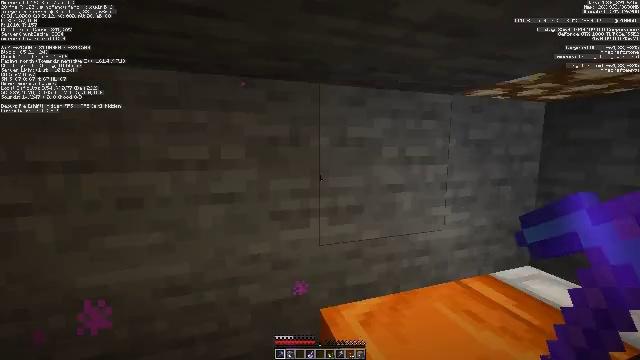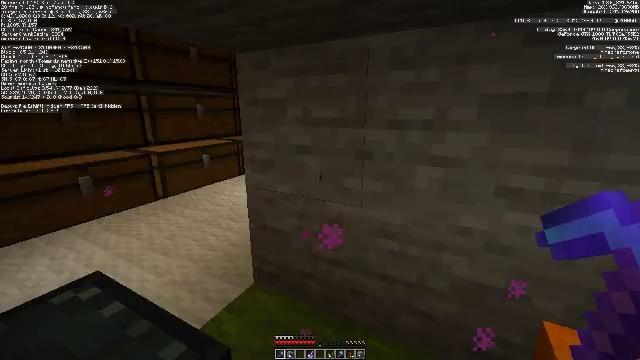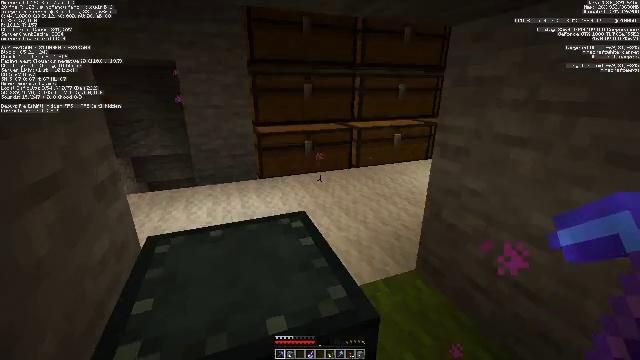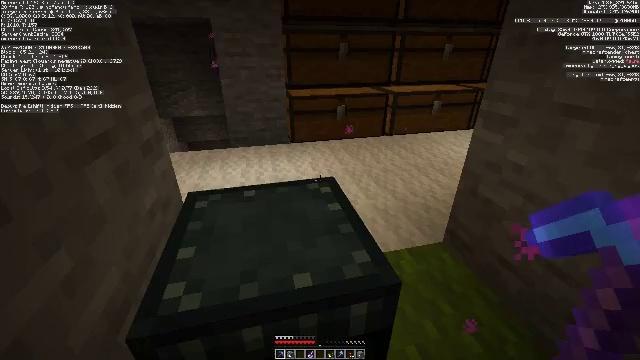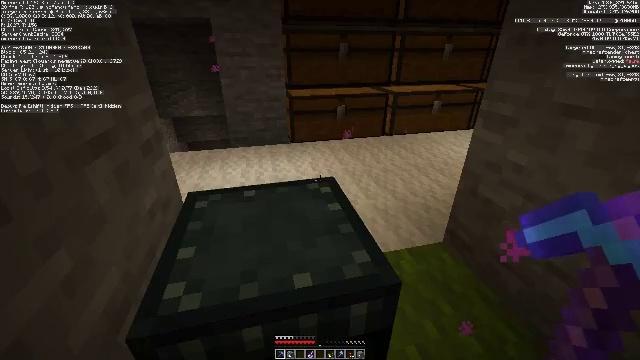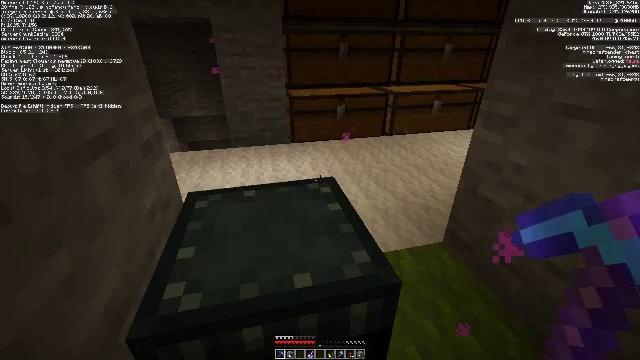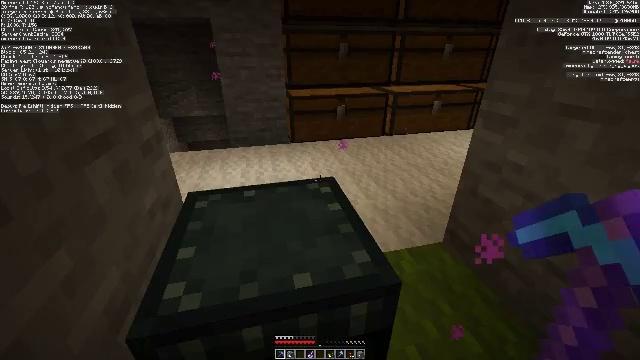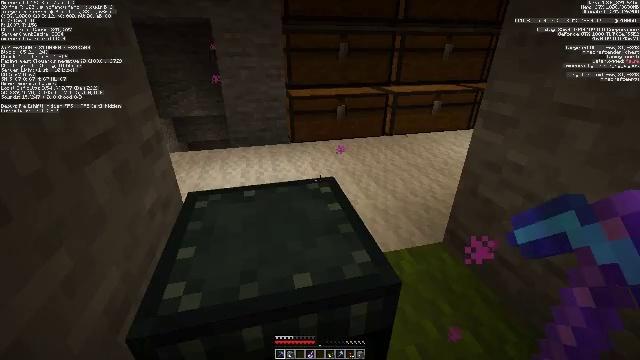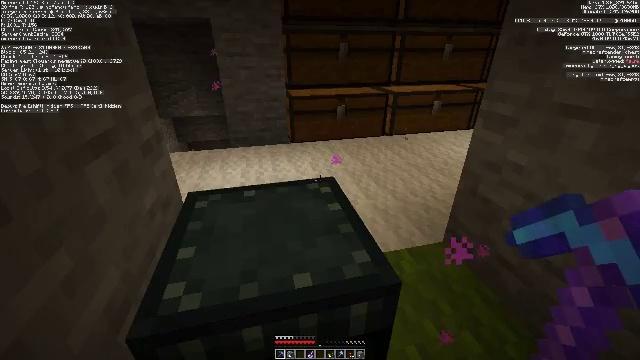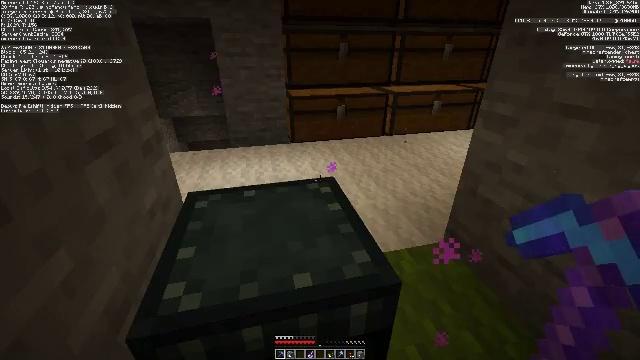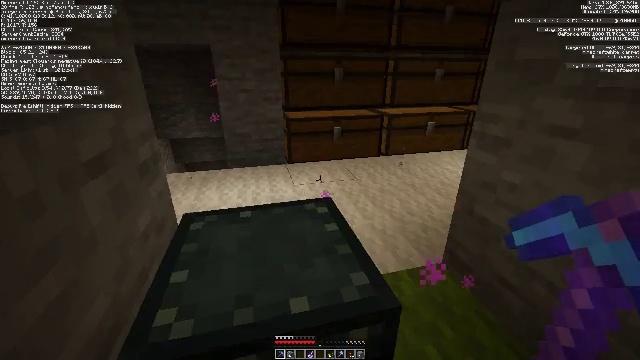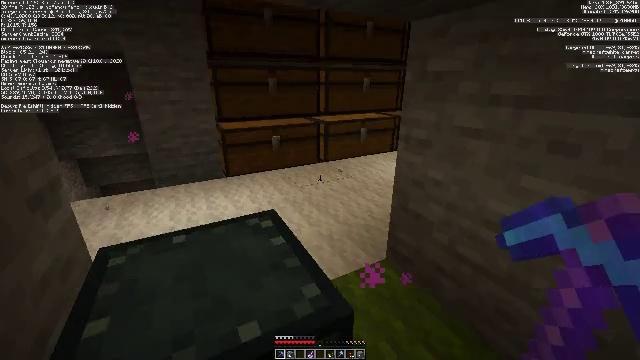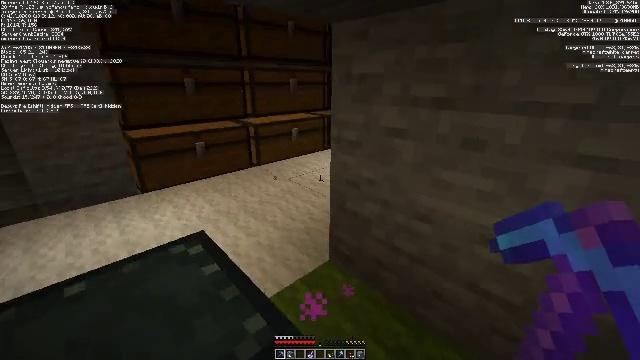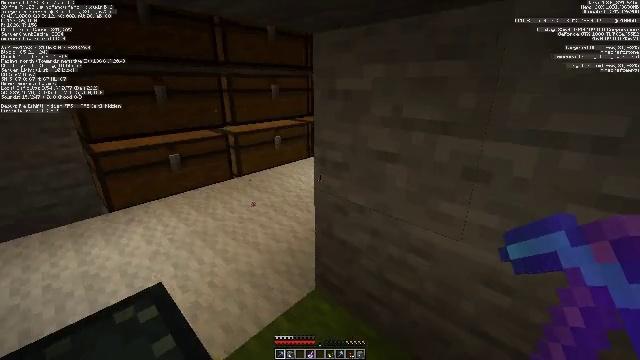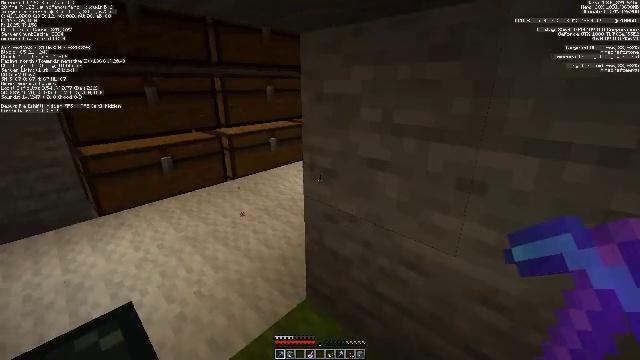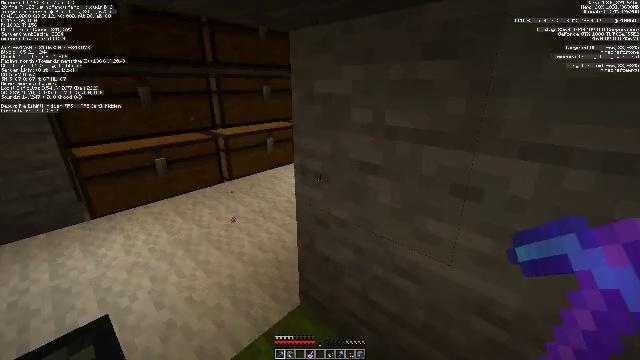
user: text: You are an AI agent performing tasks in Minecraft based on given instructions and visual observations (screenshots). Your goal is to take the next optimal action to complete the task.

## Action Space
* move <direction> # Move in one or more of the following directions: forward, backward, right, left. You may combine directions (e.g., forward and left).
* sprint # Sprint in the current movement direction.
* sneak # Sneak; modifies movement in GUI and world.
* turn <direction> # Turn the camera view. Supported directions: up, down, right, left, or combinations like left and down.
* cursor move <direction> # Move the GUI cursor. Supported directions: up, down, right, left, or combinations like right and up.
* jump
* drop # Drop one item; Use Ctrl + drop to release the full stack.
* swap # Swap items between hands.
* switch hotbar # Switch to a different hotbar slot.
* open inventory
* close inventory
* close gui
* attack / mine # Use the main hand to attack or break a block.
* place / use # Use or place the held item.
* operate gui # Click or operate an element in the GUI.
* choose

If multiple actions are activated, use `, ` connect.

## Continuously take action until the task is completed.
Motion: motion action
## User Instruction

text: Break the yellow shulker box to collect it.
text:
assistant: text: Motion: turn left and down
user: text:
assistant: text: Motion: turn left and down
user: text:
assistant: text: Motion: turn left and down
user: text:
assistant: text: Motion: no_op
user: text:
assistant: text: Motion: no_op
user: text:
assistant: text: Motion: no_op
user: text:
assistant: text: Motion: no_op
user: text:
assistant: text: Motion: no_op
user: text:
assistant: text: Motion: no_op
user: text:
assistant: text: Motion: turn up
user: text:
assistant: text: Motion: move forward, turn right and up
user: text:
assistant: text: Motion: move forward, turn right
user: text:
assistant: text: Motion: move forward, turn right
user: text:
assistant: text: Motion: move forward
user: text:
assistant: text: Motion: move forward and move right
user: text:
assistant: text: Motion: move forward and move right, turn left
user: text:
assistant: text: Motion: move forward and move right, turn left and up
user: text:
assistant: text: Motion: move forward and move right, turn left and up
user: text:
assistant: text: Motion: move forward and move right, turn left
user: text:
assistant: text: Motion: move forward and move right, turn left
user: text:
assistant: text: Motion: move forward and move right, turn left
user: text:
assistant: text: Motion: move forward and move right, turn left
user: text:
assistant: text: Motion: move forward and move right, turn left
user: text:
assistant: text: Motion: move forward and move right, turn left
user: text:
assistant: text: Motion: move forward and move right, turn left
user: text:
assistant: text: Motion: move forward and move right, turn left
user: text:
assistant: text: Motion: move forward and move right, turn left
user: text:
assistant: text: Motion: move forward and move right, turn left
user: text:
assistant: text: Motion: no_op
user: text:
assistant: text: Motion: no_op